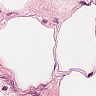
Metastatic tissue present: no